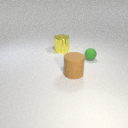
large brown rubber cylinder in front of small green rubber sphere